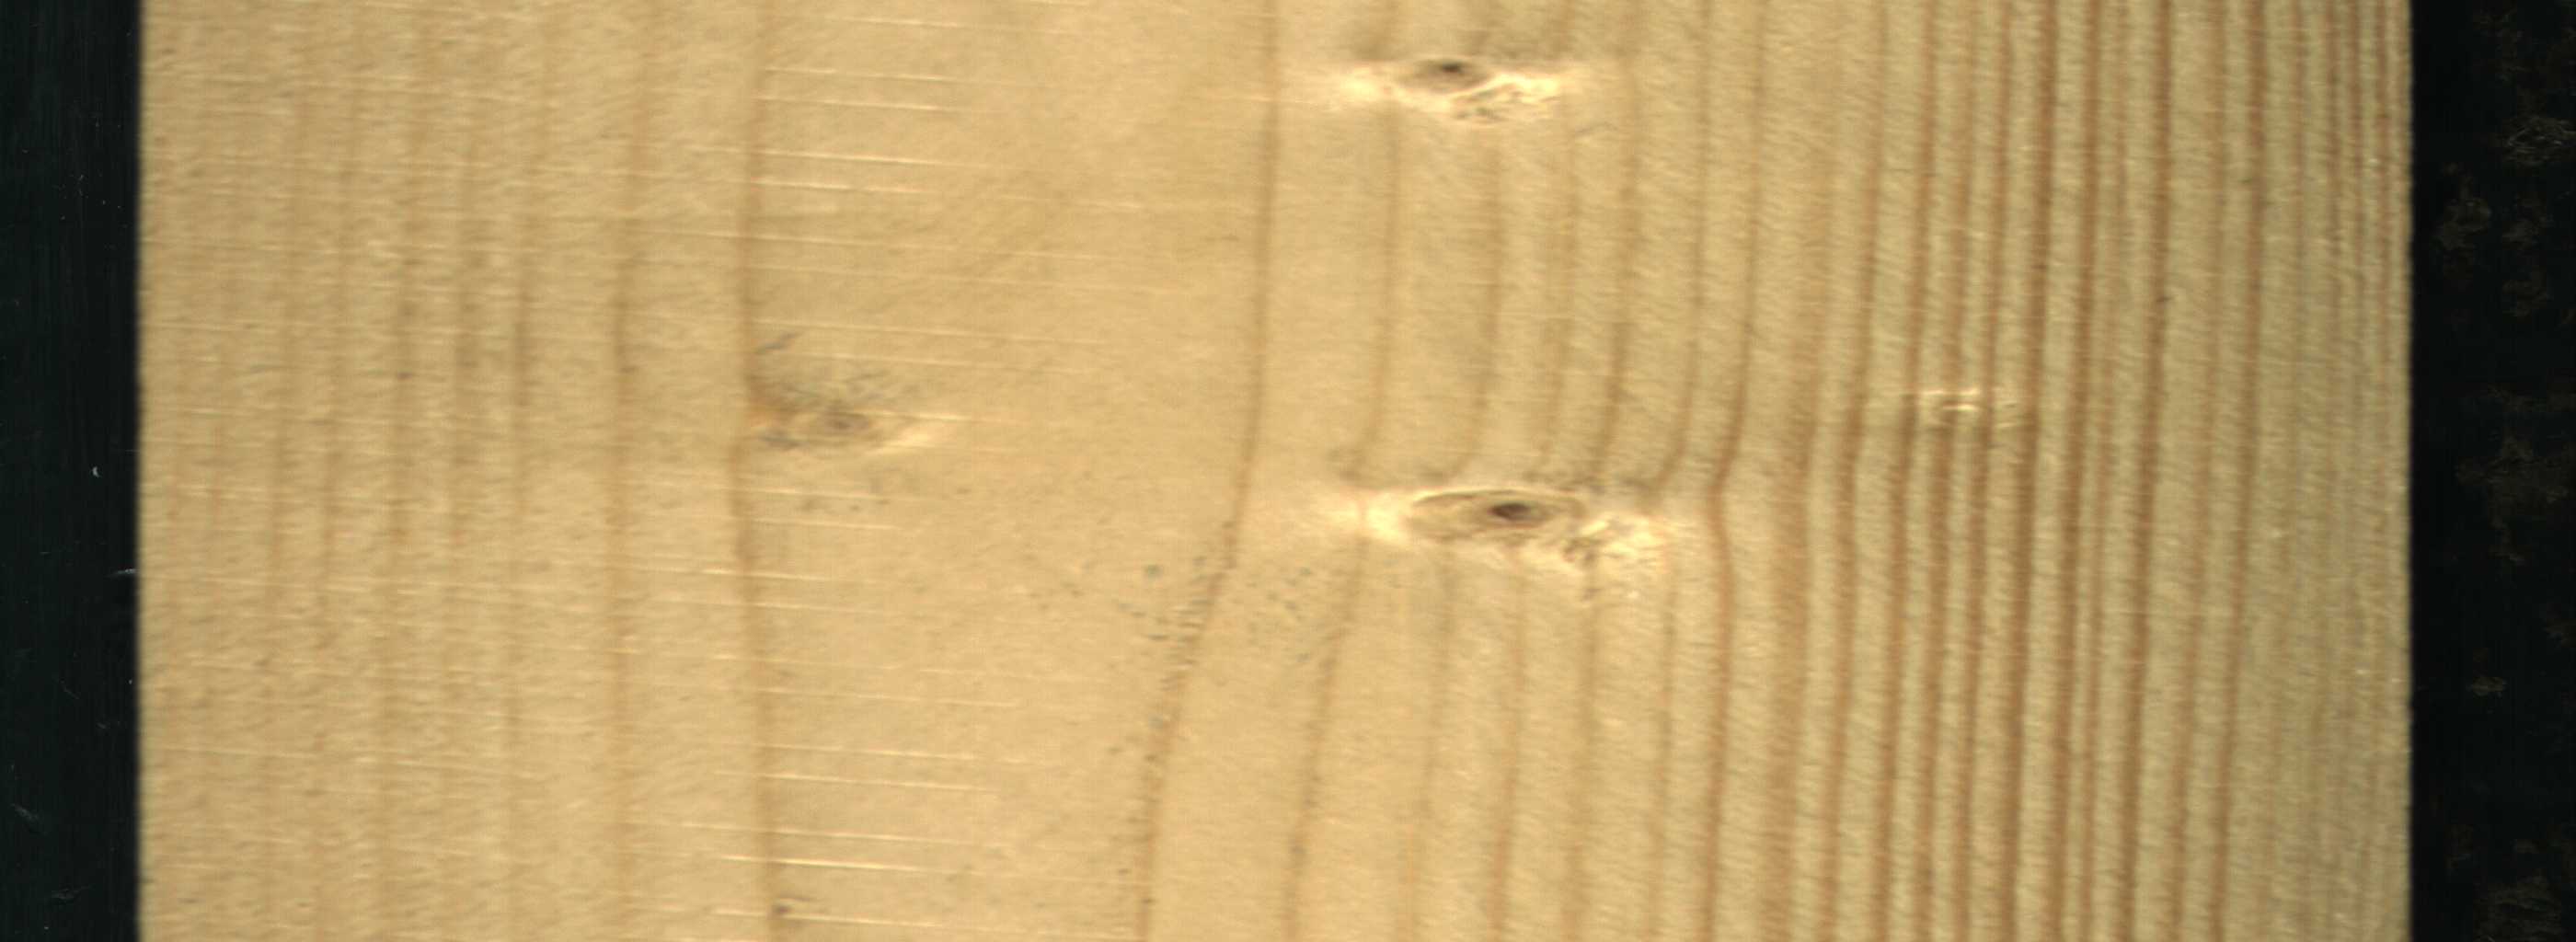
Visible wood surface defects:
Live_Knot
Live_Knot
Live_Knot